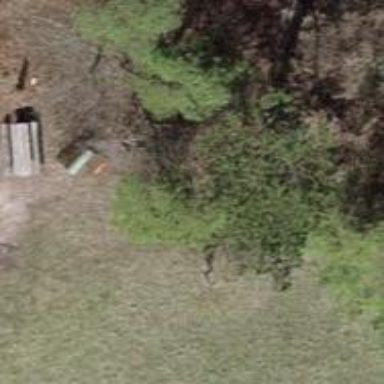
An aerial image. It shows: Picnic table located in leisure land area.